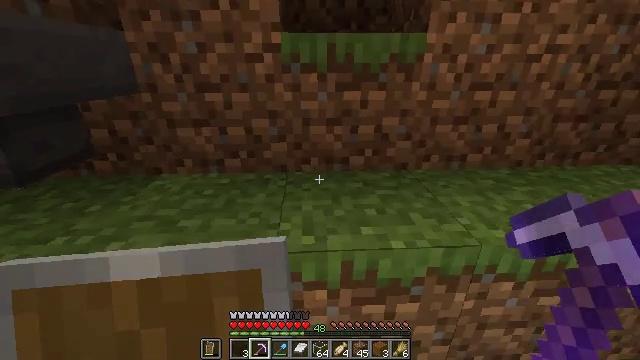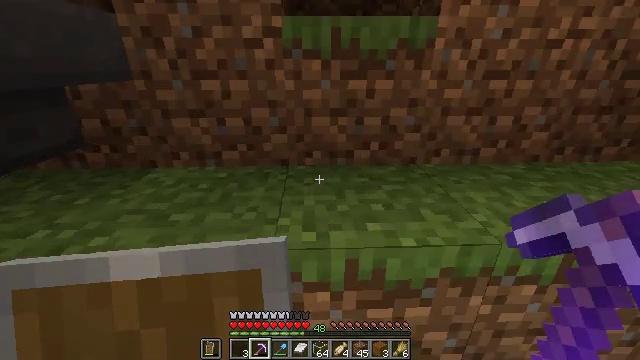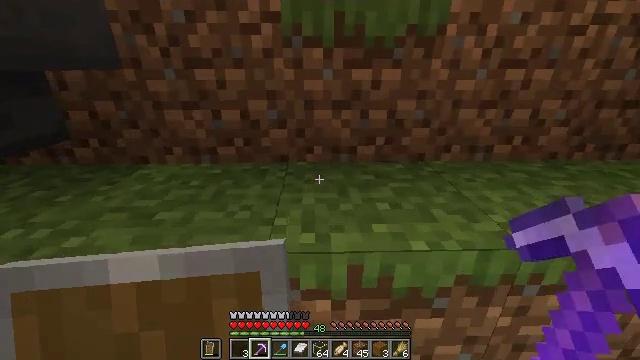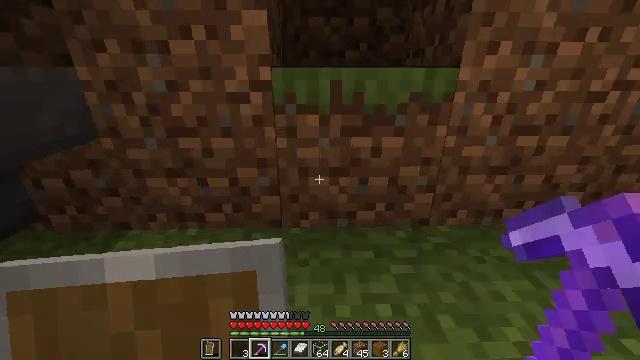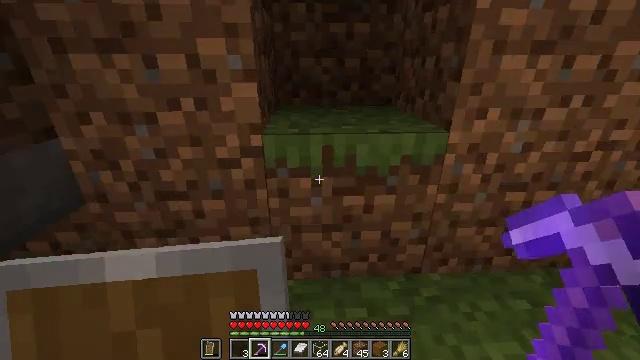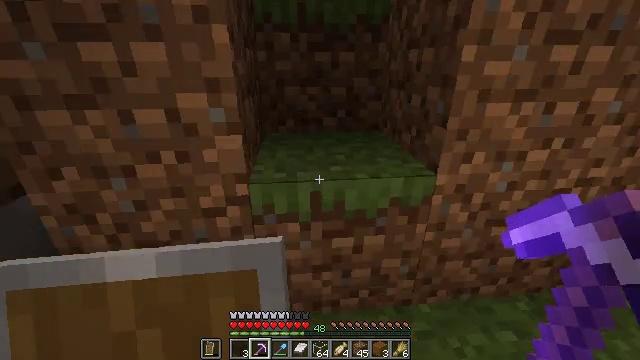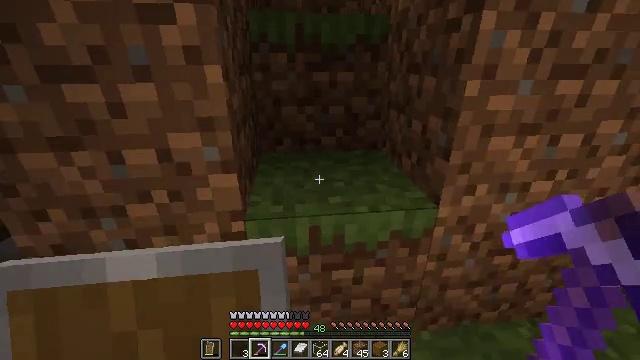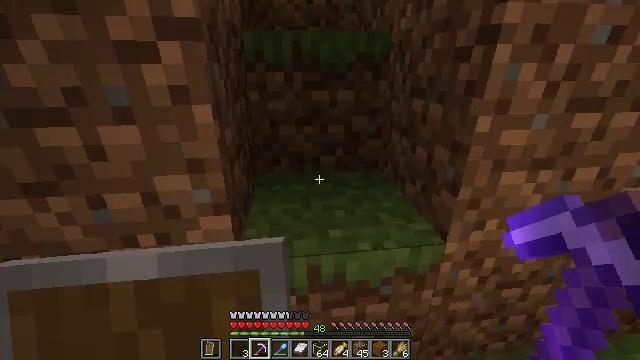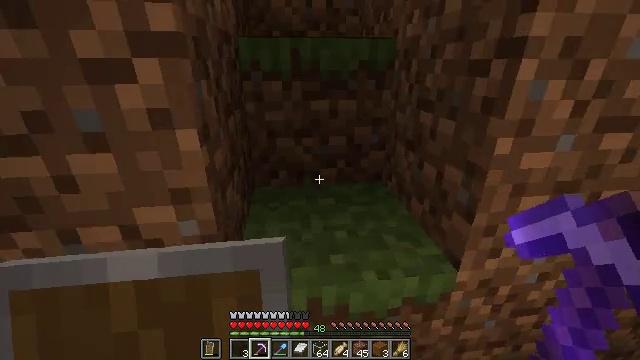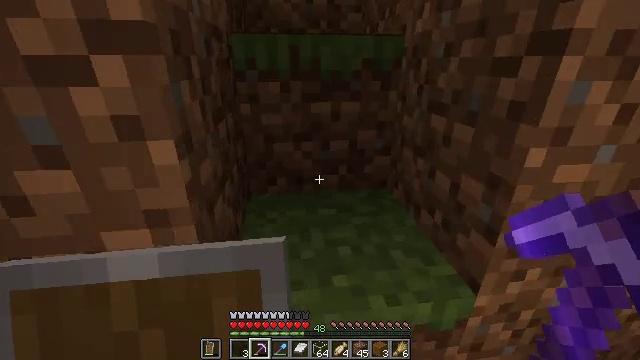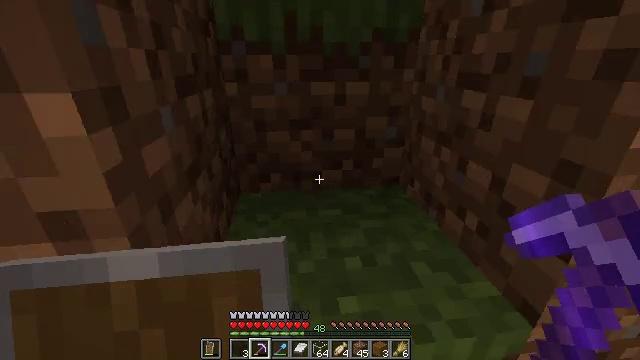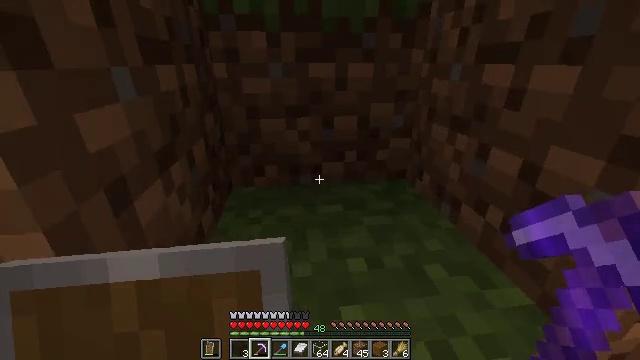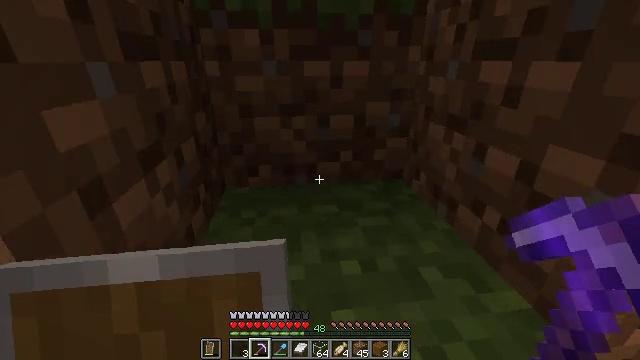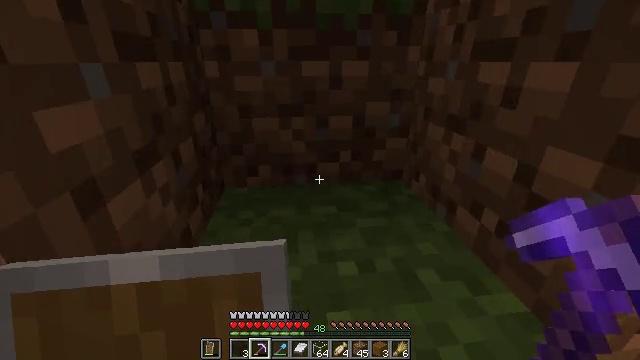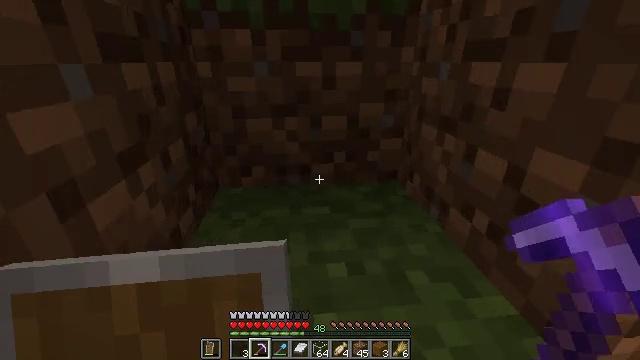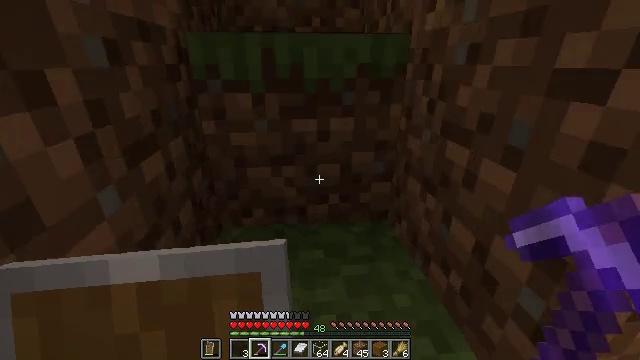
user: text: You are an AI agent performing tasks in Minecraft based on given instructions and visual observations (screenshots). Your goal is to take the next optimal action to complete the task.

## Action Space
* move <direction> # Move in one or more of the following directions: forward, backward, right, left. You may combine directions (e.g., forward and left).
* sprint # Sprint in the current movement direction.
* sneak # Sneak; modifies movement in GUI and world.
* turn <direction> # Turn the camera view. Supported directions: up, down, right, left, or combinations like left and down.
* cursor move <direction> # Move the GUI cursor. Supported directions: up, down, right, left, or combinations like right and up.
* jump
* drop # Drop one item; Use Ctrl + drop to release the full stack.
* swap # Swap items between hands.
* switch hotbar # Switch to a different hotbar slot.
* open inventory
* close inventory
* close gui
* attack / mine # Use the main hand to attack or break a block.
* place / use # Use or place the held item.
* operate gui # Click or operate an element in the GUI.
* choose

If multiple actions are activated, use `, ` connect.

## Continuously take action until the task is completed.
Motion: motion action
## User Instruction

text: Break the orange stained glass pane.
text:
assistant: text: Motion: move forward
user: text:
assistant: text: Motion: move forward
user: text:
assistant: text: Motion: move forward, jump
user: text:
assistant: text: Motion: move forward, turn right, jump
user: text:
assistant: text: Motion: move forward, turn right, jump
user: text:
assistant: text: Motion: move forward, jump
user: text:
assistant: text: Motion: move forward
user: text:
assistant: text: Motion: move forward
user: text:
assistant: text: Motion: move forward
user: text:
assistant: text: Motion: move forward
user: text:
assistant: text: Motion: move forward
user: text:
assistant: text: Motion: move forward
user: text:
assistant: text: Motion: move forward
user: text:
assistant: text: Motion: move forward
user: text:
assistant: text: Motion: move forward, jump
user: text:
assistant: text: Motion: move forward, jump
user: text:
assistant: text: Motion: move forward, jump
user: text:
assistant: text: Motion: move forward, jump
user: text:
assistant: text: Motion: move forward, turn left
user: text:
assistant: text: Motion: move forward, turn left
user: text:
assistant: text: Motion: move forward
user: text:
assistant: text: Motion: move forward
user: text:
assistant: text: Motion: move forward
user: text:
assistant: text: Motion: move forward, jump
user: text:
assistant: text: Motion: move forward, jump
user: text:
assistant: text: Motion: move forward, turn right, jump
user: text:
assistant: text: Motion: move forward, turn right
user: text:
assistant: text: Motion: move forward, turn right
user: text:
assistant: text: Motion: move forward, turn right and down
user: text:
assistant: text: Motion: move forward, turn right and down